高一 · 代数
（2017 秋-迎泽区校级月考）计算机执行如图所示的程序后, 输出的结果是

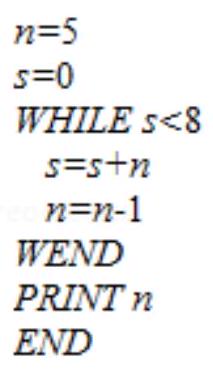
答案: 3 .
解析: 解：根据伪代码所示的顺序, 程序中各变量的值如下表:

是否循环 $n \quad s$

循环前 50

第一圈 是 54

第二圈 是 93

第三圈 否

$\therefore$ 最后输出的 $n$ 值为 3

故答案为: 3 .